Question: I wanted to create project following that tutorial: <URL>
I created Web Application in Visual Studio 2013. Copied the code from the tutorial, and I there is no 'resolve->using' in the pop-up menu for some elements, like: 'HttpContent', 'HTTPResponseMessage'. I do not know which references I am lacking. Why there is a problem?

:
'''
config.Routes.MapHttpRoute(
name: "DefaultVideo",
routeTemplate: "api/{controller}/{ext}/{filename}"
);
'''
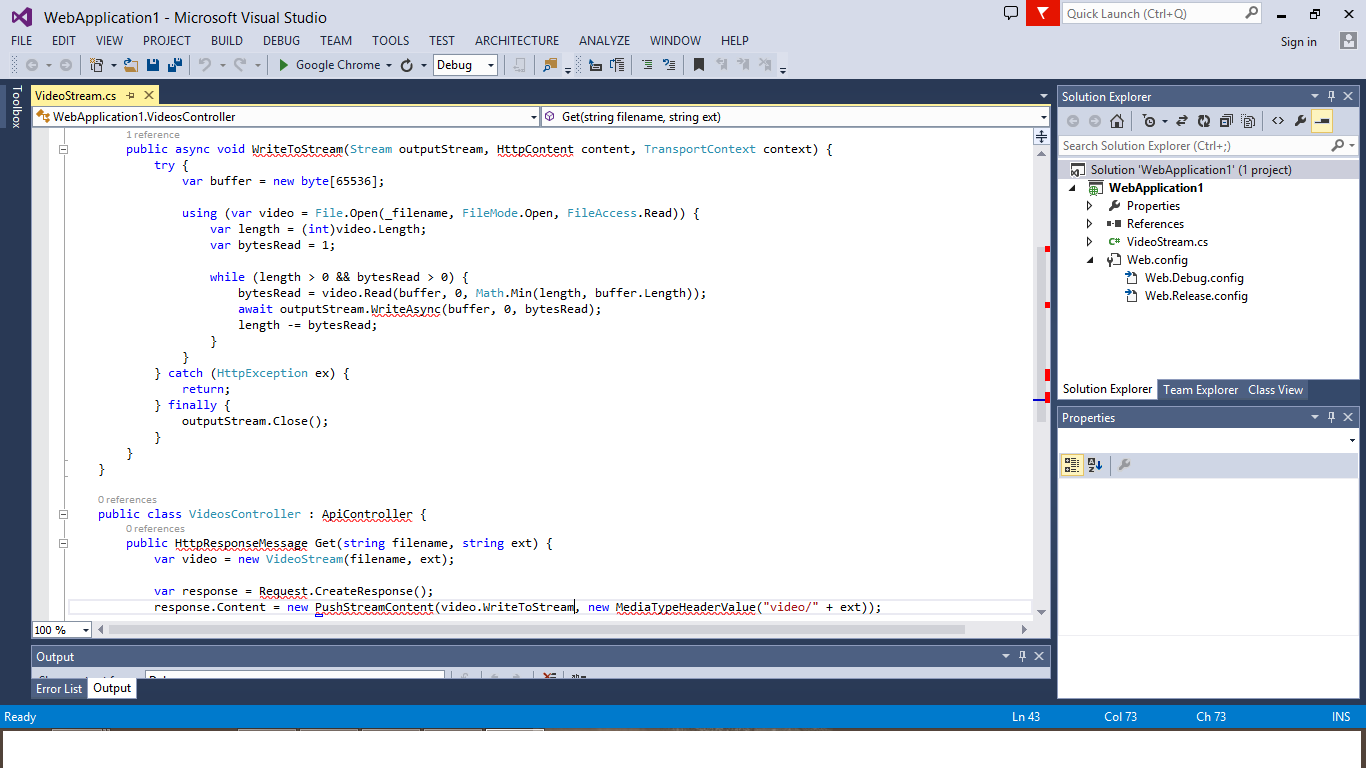
Answer: Yoda,
It appears you have a standard 'WebApplication'. The code you copied and pasted is for 'MVC Web API Applications'.
Close the solution and create a new project selecting 'New-> New Project' from the Projects menu select 'Visual C# -> Web -> ASP.NET MVC 4 Web Application' such as the image below.

When you select the 'ASP.NET MVC 4 Web Application' you will be given the option to select the type of project. From the list select 'Web Api'.
Now in-order to use the 'async' modifier you must re-target your project. Right click on the Project name in the 'Soltion Explorer' and select 'Properties'. From the properties sheet select the 'Application' tab and change the 'Target Framework' to '.NET Framework 4.5' and save clicking 'Yes' to the project.

Once you have done that simply add your new 'VideoStream' class and copy paste the code. You will have the context menu of 'Resolve -> using...'. For your information you must add the following 'using' statements.
'''
using System.Net;
using System.Net.Http;
'''
Additional answer based on edit.
The code snipped in your edit is used to . Add this code to the file located
'/App_Start/WebApiConfig.cs'
There will already be a default entry. Your end result would look like..
'''
public static class WebApiConfig
{
public static void Register(HttpConfiguration config)
{
config.Routes.MapHttpRoute(
name: "DefaultApi",
routeTemplate: "api/{controller}/{id}",
defaults: new { id = RouteParameter.Optional }
);
config.Routes.MapHttpRoute(
name: "DefaultVideo",
routeTemplate: "api/{controller}/{ext}/{filename}"
);
config.EnableSystemDiagnosticsTracing();
}
}
'''